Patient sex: M
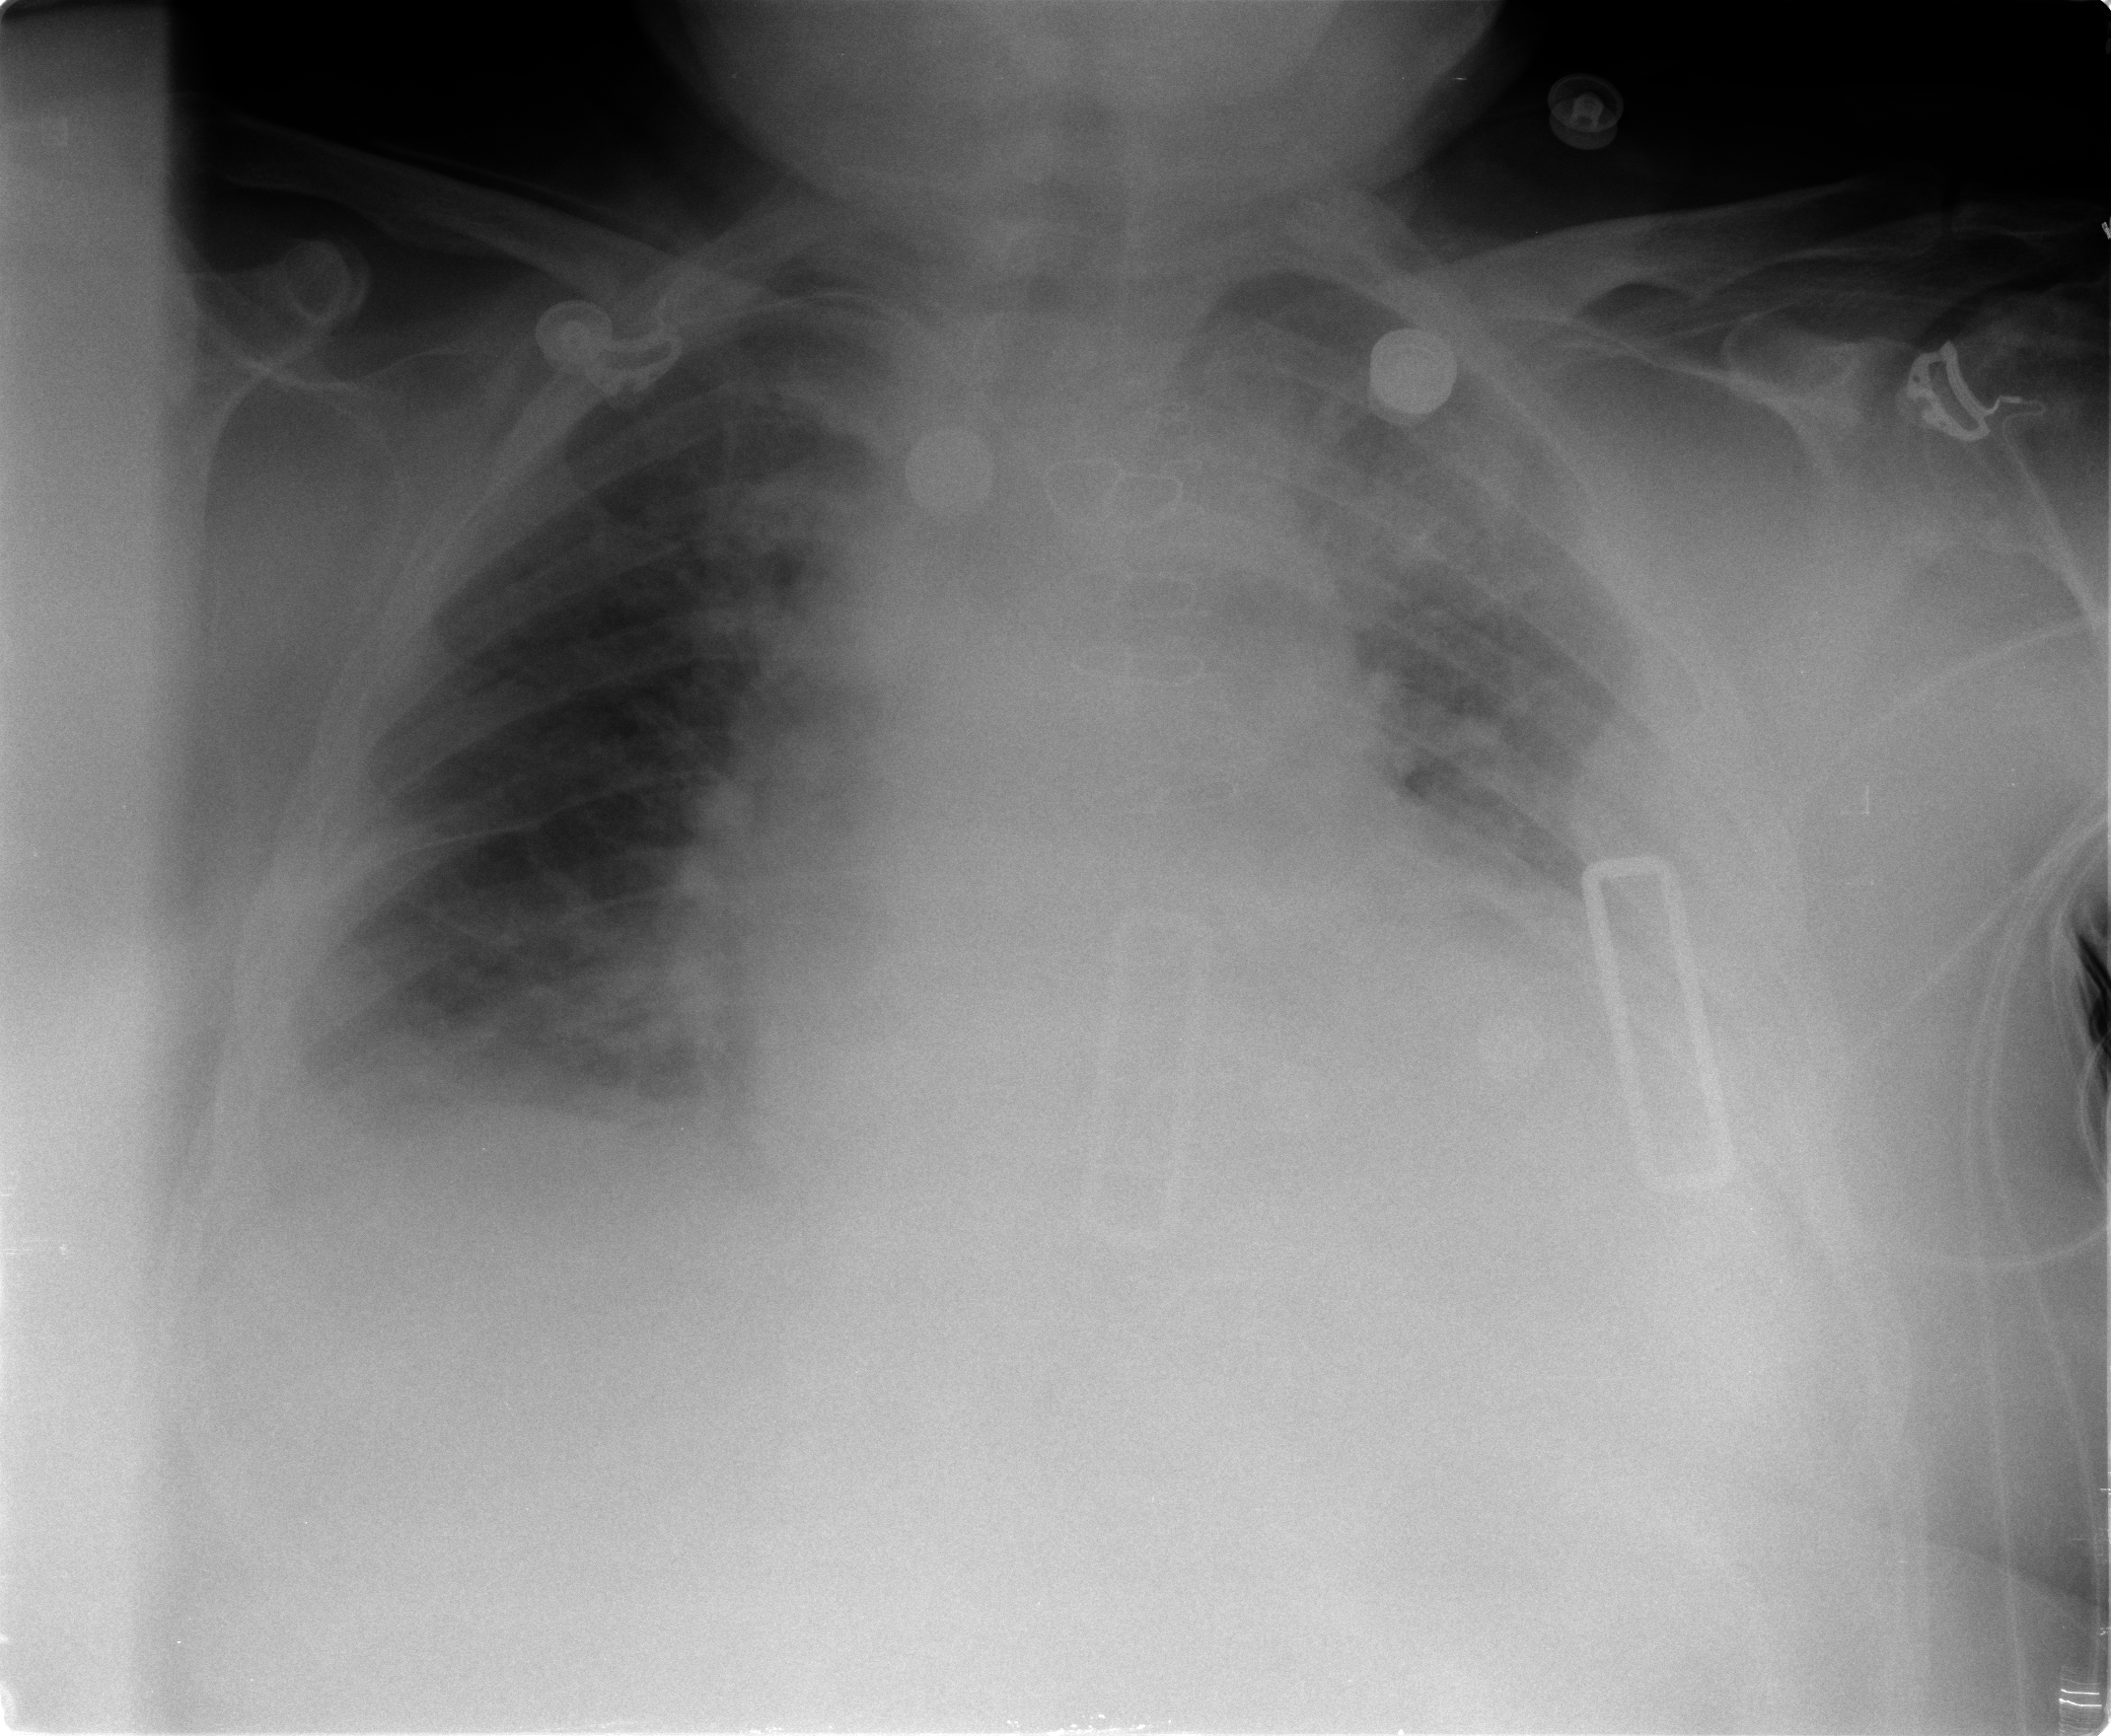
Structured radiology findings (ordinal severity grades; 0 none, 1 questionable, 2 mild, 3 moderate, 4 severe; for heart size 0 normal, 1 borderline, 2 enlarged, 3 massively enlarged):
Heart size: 2
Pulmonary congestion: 2
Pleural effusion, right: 2
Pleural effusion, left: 3
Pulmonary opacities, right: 1
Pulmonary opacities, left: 1
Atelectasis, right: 2
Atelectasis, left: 2